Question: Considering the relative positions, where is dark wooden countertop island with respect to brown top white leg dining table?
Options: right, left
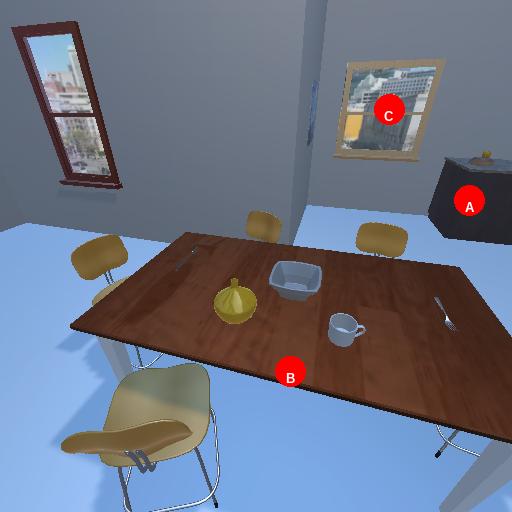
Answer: right